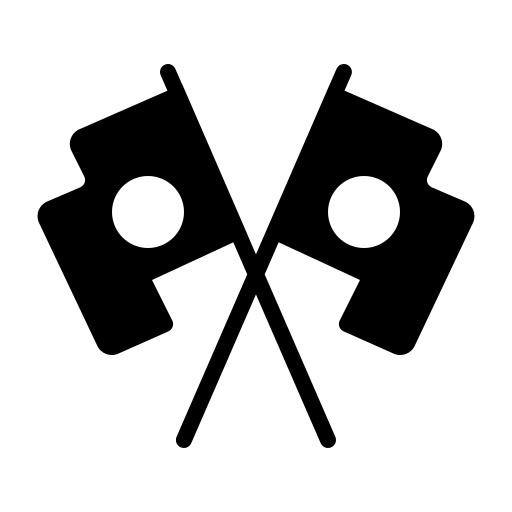
crossed flags high contrast